Field crop: maize
Growth stage: 2
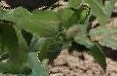
Species: maize